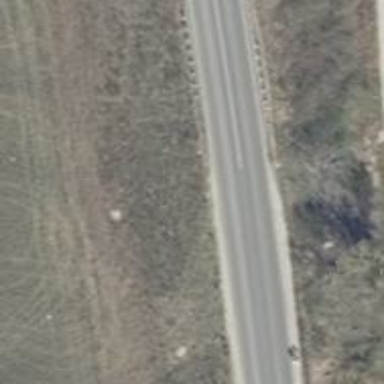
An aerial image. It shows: Unclassified road with asphalt surface and embankment.